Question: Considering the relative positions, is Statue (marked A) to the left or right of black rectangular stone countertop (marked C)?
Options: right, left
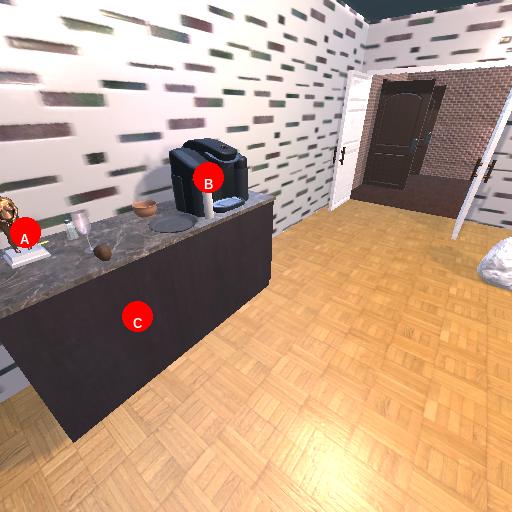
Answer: right